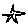
Label: star